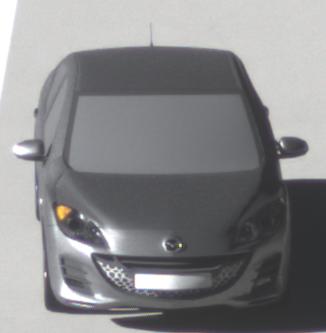
Make: Mazda
Model: 3 1.6
Detailed model: 3 (BL)
Model produced from: 2009/05
Model produced until: 2010/12
Doors: 5
Color: gray
Road condition: dry road
Daytime: morning or afternoon
Contrast: high contrast